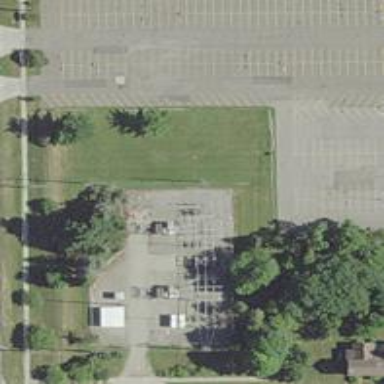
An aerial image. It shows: Switch used for power control.